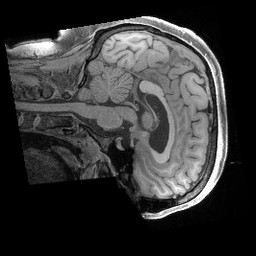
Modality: T1w
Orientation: sagittal
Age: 26
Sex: male
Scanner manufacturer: siemens
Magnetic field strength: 3 T
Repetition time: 2.4 s
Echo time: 0.00241 s